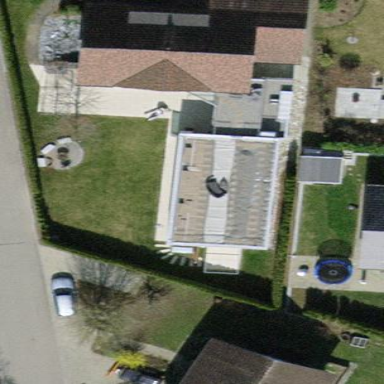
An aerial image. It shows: Detached building with gabled roof.